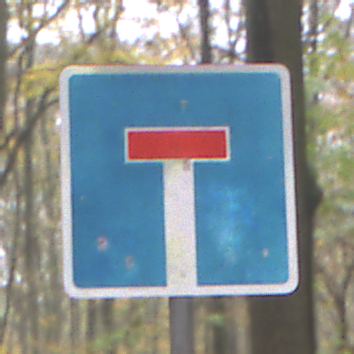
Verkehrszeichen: Sackgasse
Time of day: MorningAfternoon
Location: Outdoor (Nature)
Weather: Overcast
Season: Autumn
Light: Natural